Question: I am having two 'ListBox'es in a rad pane, I want one 'ListBox' visible to one user and both list boxes visible to another user.
When I am making the 'ListBox', hidden the height is not adjusted, it is having a white space.
Here is the code and please refer to the pics.
'''
<telerik:RadPane x:Name="customerfilterPane"
Header="{Binding ApplicationStrings.CustomerPanelTitle, Source={StaticResource ResourceWrapper}}"
CanUserClose="False"
GotFocus="customerfilterPane_GotFocus"
telerik:StyleManager.Theme="Summer">
<Grid>
<Grid.RowDefinitions>
<RowDefinition Height="*" />
<RowDefinition Height="*" />
<RowDefinition Height="50" />
</Grid.RowDefinitions>
<Border Grid.Row="0" >
<ListBox x:Name="lstCustomers"
ScrollViewer.VerticalScrollBarVisibility="Auto"
VerticalAlignment="Stretch"
VerticalContentAlignment="Stretch"
ItemsSource="{Binding ItemList,
Source={StaticResource CustomerViewModel}}"
HorizontalAlignment="Stretch"
HorizontalContentAlignment="Stretch"
>
<ListBox.ItemTemplate>
<DataTemplate>
<CheckBox x:Name="chkCustomer"
IsChecked="{Binding IsChecked, Mode=TwoWay}"
Content="{Binding CustomerName}"
Click="chkCustomer_Click" />
</DataTemplate>
</ListBox.ItemTemplate>
</ListBox>
</Border>
<Border Grid.Row="1" Margin="4" BorderThickness="3" CornerRadius="2"
Visibility="{Binding IsPanelHiddenToCustomer, Source={StaticResource PlannerViewModel},Converter={StaticResource InvertedBooleanToVisibilityConverter}}">
<StackPanel Orientation="Vertical" Visibility="{Binding IsPanelHiddenToCustomer, Source={StaticResource PlannerViewModel},Converter={StaticResource InvertedBooleanToVisibilityConverter}}">
<TextBlock Text="{Binding ApplicationStrings.PlannerPanelTitle, Source={StaticResource ResourceWrapper}}" />
<ListBox x:Name="lstCustomerPlanner" ScrollViewer.VerticalScrollBarVisibility="Auto"
VerticalAlignment="Stretch" Height="180"
Visibility="{Binding IsPanelHiddenToCustomer, Source={StaticResource PlannerViewModel},Converter={StaticResource InvertedBooleanToVisibilityConverter}}"
VerticalContentAlignment="Stretch"
ItemsSource="{Binding ItemList, Source={StaticResource PlannerViewModel}}"
HorizontalAlignment="Stretch"
HorizontalContentAlignment="Stretch"
>
<ListBox.ItemTemplate>
<DataTemplate>
<CheckBox x:Name="chkCustomerPlanner"
IsChecked="{Binding IsChecked, Mode=TwoWay}"
Content="{Binding PlannerId}"
Click="chkPlanner_Click" />
</DataTemplate>
</ListBox.ItemTemplate>
</ListBox>
</StackPanel>
</Border>
<StackPanel Orientation="Horizontal"
FlowDirection="LeftToRight"
HorizontalAlignment="Center"
VerticalAlignment="Stretch"
Grid.Row="2">
<Button Content="{Binding ApplicationStrings.CheckAll, Source={StaticResource ResourceWrapper}}"
Style="{StaticResource StandardButtonStyle}"
Click="Customer_CheckAll" Margin="0,0,4,0" />
<Button Content="{Binding ApplicationStrings.UncheckAll, Source={StaticResource ResourceWrapper}}"
Margin="0 0 4 0"
Style="{StaticResource StandardButtonStyle}"
Click="Customer_UncheckAll" />
<Button Content="{Binding ApplicationStrings.Apply, Source={StaticResource ResourceWrapper}}"
Margin="0 0 0 0" x:Name="btnCustApply"
Style="{StaticResource StandardButtonStyle}"
Click="Customer_Apply" />
</StackPanel>
</Grid>
</telerik:RadPane>
'''

I would be great full to you for resolving this.
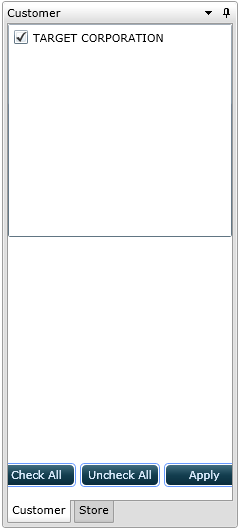
Answer: I figured it out,I am checking if the user is logged and setting the grid height as 0 in code behind, and instead of putting the list box in stack panel I took a separate grid. Now I am ale to satisfy my requirement.. thank you for your help....
'''
<telerik:RadPane x:Name="storefilterPane"
Header="{Binding ApplicationStrings.StorePanelTitle, Source={StaticResource ResourceWrapper}}"
IsPinned="True"
CanDockInDocumentHost="False"
CanUserClose="False"
CanUserPin="True"
GotFocus="storefilterPane_GotFocus"
telerik:StyleManager.Theme="Summer"
>
<Grid>
<Grid.RowDefinitions>
<!--<RowDefinition Height="Auto" />-->
<RowDefinition Height="*" x:Name="grplanner"/>
<RowDefinition Height="Auto" />
<RowDefinition Height="*" />
<RowDefinition Height="40" />
</Grid.RowDefinitions>
<Border HorizontalAlignment="Stretch"
VerticalAlignment="Stretch">
<!--<telerik:RadWrapPanel Grid.Row="0"
Orientation="Vertical"
HorizontalAlignment="Stretch"
VerticalAlignment="Stretch">-->
<Grid>
<Grid.RowDefinitions>
<RowDefinition Height="Auto" />
<RowDefinition Height="*" />
</Grid.RowDefinitions>
<TextBlock Text="{Binding ApplicationStrings.PlannerPanelTitle, Source={StaticResource ResourceWrapper}}"
Visibility="{Binding IsPanelHiddenToCustomer, Source={StaticResource PlannerViewModel},Converter={StaticResource InvertedBooleanToVisibilityConverter}}"/>
<ListBox x:Name="lstStorePlanner"
VerticalAlignment="Stretch"
Visibility="{Binding IsPanelHiddenToCustomer, Source={StaticResource PlannerViewModel},Converter={StaticResource InvertedBooleanToVisibilityConverter}}"
VerticalContentAlignment="Stretch"
ItemsSource="{Binding ItemList, Source={StaticResource PlannerViewModel}}"
HorizontalAlignment="Stretch"
HorizontalContentAlignment="Stretch"
telerik:StyleManager.Theme="Summer"
Grid.Row="1"
>
<ListBox.ItemTemplate>
<DataTemplate>
<CheckBox x:Name="chkStorePlanner"
IsChecked="{Binding IsChecked, Mode=TwoWay}"
Content="{Binding PlannerId}"
Click="chkPlanner_Click" />
</DataTemplate>
</ListBox.ItemTemplate>
</ListBox>
</Grid>
</Border>
<!--</telerik:RadWrapPanel>-->
<controls:ExtendedGridSplitter Grid.Row="1" x:Name="gridSplitterStore"
VerticalAlignment="Center"
HorizontalAlignment="Stretch"
Height="8"
CollapseMode="Next"
Background="LightBlue" />
<Border Grid.Row="2"
HorizontalAlignment="Stretch"
VerticalAlignment="Stretch">
<!--<telerik:RadWrapPanel Grid.Row="2"
Orientation="Vertical"
HorizontalAlignment="Stretch"
VerticalAlignment="Stretch">-->
<Grid>
<Grid.RowDefinitions>
<RowDefinition Height="Auto" />
<RowDefinition Height="*" />
</Grid.RowDefinitions>
<TextBlock Text="{Binding ApplicationStrings.StorePanelTitle, Source={StaticResource ResourceWrapper}}" x:Name="tbStores"
Visibility="{Binding IsPanelHiddenToCustomer, Source={StaticResource PlannerViewModel},Converter={StaticResource InvertedBooleanToVisibilityConverter}}" />
<ListBox x:Name="lstStores"
VerticalAlignment="Stretch"
Grid.Row="1"
VerticalContentAlignment="Stretch" ScrollViewer.VerticalScrollBarVisibility="Auto"
ItemsSource="{Binding ItemList, Source={StaticResource StoreLookupViewModel}}"
HorizontalAlignment="Stretch"
HorizontalContentAlignment="Stretch"
telerik:StyleManager.Theme="Summer"
>
<ListBox.ItemTemplate>
<DataTemplate>
<CheckBox x:Name="chkStore"
IsChecked="{Binding IsChecked, Mode=TwoWay}"
Content="{Binding StoreName}"
Click="chkStore_Click" />
</DataTemplate>
</ListBox.ItemTemplate>
</ListBox>
</Grid>
<!--</telerik:RadWrapPanel >-->
</Border>
<StackPanel Orientation="Horizontal" x:Name="spStore"
FlowDirection="LeftToRight"
HorizontalAlignment="Center"
VerticalAlignment="Center" Margin="0,3"
Grid.Row="3">
<Button Content="{Binding ApplicationStrings.CheckAll, Source={StaticResource ResourceWrapper}}"
Style="{StaticResource StandardButtonStyle}"
Click="Store_CheckAll" Margin="0,0,4,0" />
<Button Content="{Binding ApplicationStrings.UncheckAll, Source={StaticResource ResourceWrapper}}"
Margin="0 0 4 0"
Style="{StaticResource StandardButtonStyle}"
Click="Store_UncheckAll" />
<Button Content="{Binding ApplicationStrings.Apply, Source={StaticResource ResourceWrapper}}"
Margin="0 0 0 0" x:Name="btnStrApply"
Style="{StaticResource StandardButtonStyle}"
Click="Store_Apply" />
</StackPanel>
</Grid>
</telerik:RadPane>
'''
And in code behind
'''
grdCustPlanner.Height = new GridLength(0);
grplanner.Height = new GridLength(0);
gridSplitterCust.Visibility = Visibility.Collapsed;
gridSplitterStore.Visibility = Visibility.Collapsed;
'''